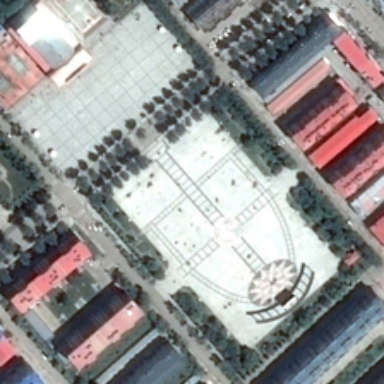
Many orderly green trees are in a square .